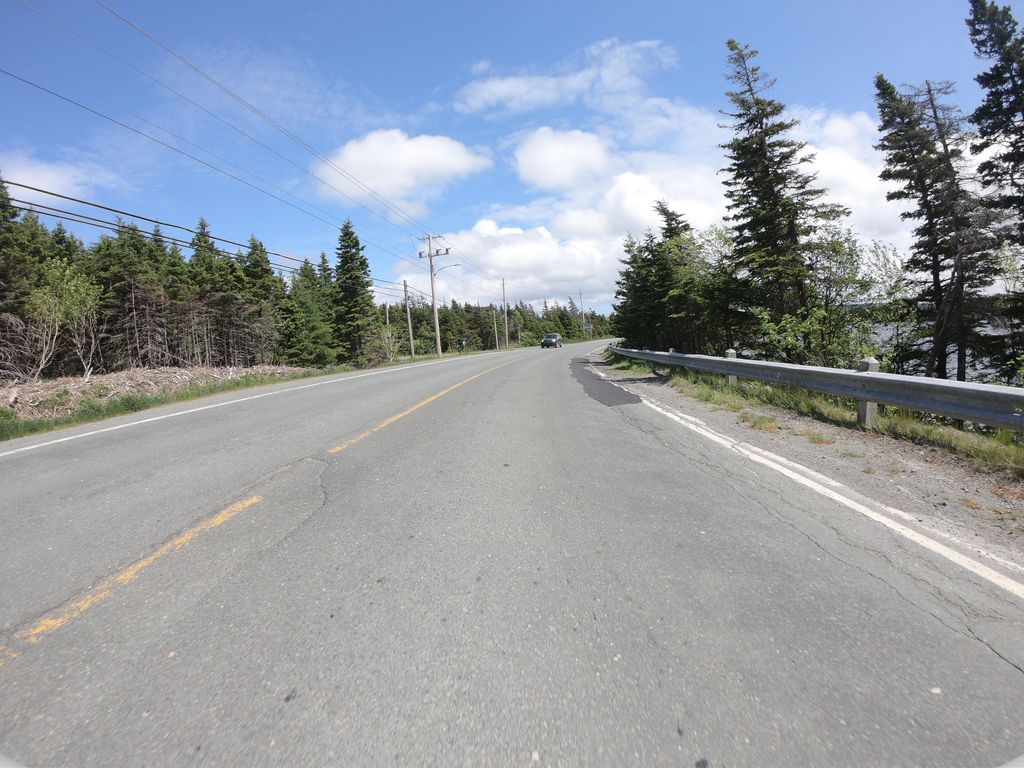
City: st_johns